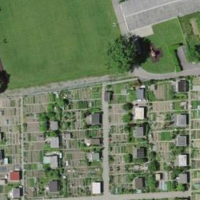
EUNIS habitat code: 53
Species observed at this site:
Prunus padus